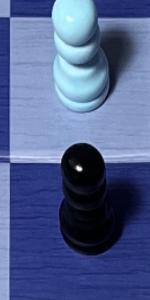
Label: Pawn_Black